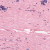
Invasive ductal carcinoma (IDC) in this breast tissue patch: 0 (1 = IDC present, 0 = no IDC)